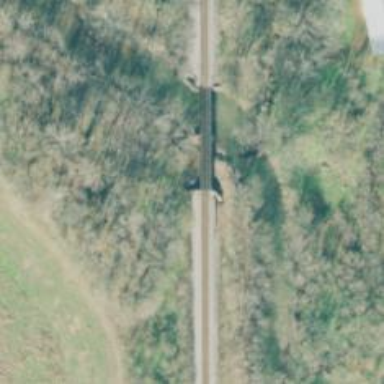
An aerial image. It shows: Bridge over railway tracks marked with milepost 00C.